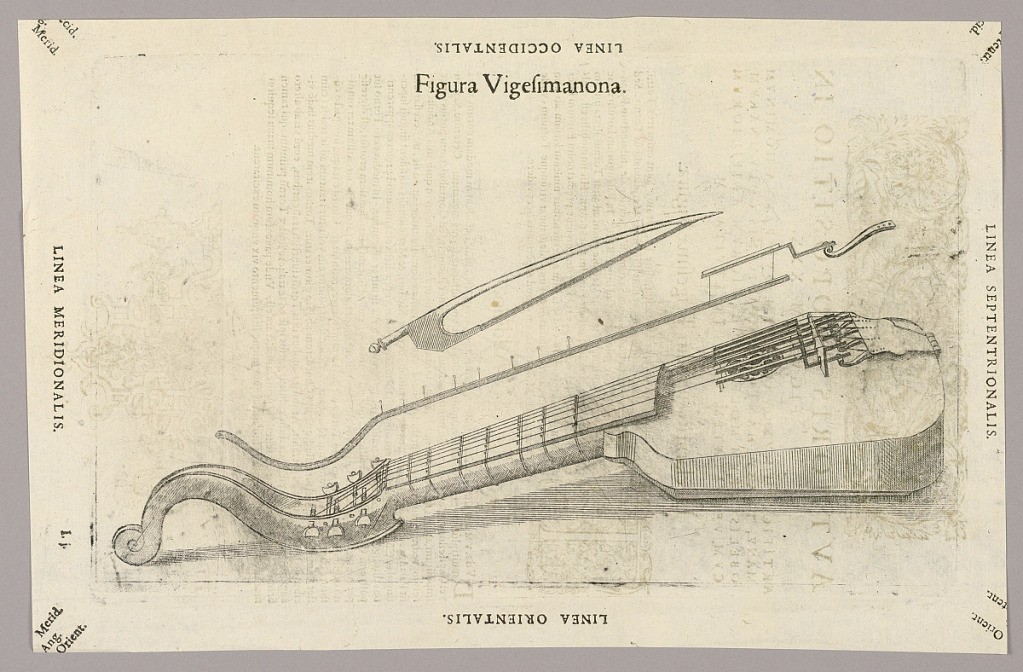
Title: Plate XXIX from Theatrum instrumentorum et machinarum
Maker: Julio Paschale
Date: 1582
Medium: Woodcut on paper
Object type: Print
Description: A music instrument with six strings; shorter and wider than a violin. Above, the bow, and a plan of the frame for one string. Description in Latin on verso of 1949-152-226.